Question: I am plotting scatter plot for high density of dots.I used Hexbin package and I successfully plot the data.The colour is not pretty,and I am asked to follow a standard colour. I wonder if it is supported by R. Image shows my out put(right) and the wanted colour(left).
Example:
'''
x <- rnorm(1000)
y <- rnorm(1000)
bin<-hexbin(x,y, xbins=50)
plot(bin, main="Hexagonal Binning")
'''
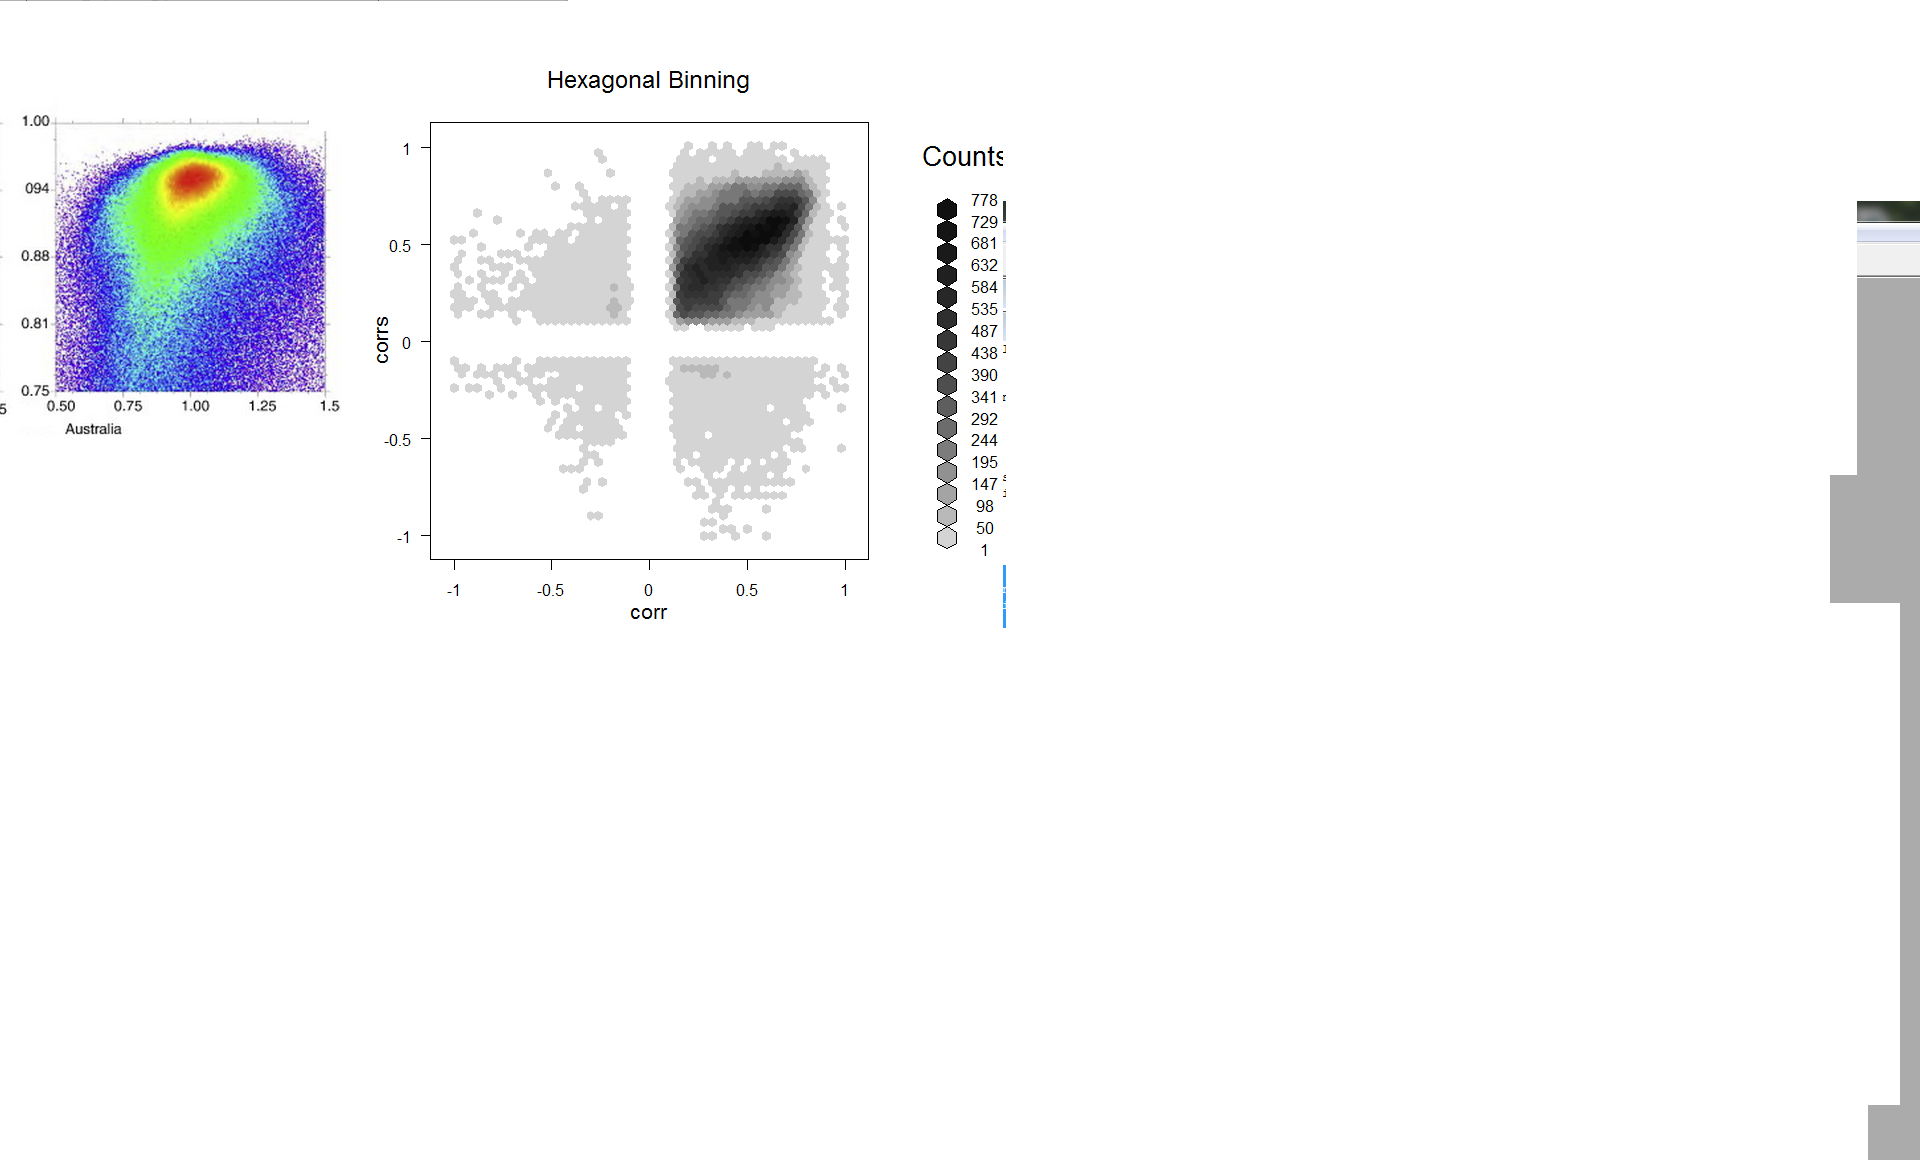
Answer: Using the example on the package helpapge for 'hexbin' you can get close using 'rainbow' and playing with the 'colcuts' argument like so...
'''
x <- rnorm(10000)
y <- rnorm(10000)
(bin <- hexbin(x, y))
plot(hexbin(x, y + x*(x+1)/4),main = "Example" ,
colorcut = seq(0,1,length.out=64),
colramp = function(n) rev(rainbow(64)),
legend = 0 )
'''

You will need to play with the legend specification etc to get exactly what you want.
Alternative colour palette suggested by <URL>
'''
## nicer colour palette
cols <- colorRampPalette(c("darkorchid4","darkblue","green","yellow", "red") )
plot(hexbin(x, y + x*(x+1)/4), main = "Example" ,
colorcut = seq(0,1,length.out=24),
colramp = function(n) cols(24) ,
legend = 0 )
'''